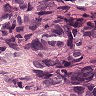
Metastatic tissue present: yes